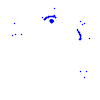
Particle: proton